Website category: sports
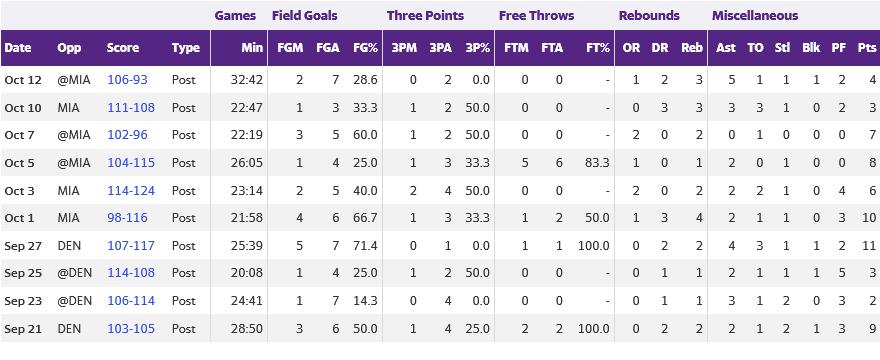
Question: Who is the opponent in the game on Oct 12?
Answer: MIA

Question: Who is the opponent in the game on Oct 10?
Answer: MIA

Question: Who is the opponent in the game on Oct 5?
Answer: MIA

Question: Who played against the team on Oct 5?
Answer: MIA

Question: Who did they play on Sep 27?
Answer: DEN

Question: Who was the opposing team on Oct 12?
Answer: MIA

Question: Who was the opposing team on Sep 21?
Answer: DEN

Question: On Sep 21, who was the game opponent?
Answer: DEN

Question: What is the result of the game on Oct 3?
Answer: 114-124

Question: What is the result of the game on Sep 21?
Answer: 103-105

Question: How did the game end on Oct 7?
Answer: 102-96

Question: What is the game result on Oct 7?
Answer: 102-96

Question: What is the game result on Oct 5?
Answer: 104-115

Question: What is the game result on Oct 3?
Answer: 114-124

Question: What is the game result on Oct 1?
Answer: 98-116

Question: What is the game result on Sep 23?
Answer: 106-114

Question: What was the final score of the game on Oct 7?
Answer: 102-96

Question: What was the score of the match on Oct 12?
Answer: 106-93

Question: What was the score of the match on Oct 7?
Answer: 102-96

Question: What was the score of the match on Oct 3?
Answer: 114-124

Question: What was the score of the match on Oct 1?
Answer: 98-116

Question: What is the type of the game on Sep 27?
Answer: Post

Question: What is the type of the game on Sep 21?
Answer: Post

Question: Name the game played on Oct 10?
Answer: Post

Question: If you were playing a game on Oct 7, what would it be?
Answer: Post

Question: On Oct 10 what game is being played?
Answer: Post

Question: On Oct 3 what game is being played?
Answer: Post

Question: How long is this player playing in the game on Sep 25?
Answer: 20:08

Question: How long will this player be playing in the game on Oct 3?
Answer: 23:14

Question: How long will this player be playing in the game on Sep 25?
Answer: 20:08

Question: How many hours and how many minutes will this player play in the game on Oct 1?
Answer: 21:58

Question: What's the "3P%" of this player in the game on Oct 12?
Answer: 0.0

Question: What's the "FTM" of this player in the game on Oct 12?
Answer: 0

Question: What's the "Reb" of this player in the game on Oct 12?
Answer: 3

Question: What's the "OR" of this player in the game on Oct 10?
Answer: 0

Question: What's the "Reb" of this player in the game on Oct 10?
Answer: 3

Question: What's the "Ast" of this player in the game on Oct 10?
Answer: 3

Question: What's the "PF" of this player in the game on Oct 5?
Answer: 0

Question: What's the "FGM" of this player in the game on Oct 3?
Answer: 2

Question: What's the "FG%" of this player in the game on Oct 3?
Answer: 40.0

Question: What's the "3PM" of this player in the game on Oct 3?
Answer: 2

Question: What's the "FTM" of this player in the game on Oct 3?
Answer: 0

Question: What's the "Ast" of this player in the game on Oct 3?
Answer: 2

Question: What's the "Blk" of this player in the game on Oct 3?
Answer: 0

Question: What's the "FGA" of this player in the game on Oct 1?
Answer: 6

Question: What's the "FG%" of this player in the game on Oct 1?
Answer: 66.7

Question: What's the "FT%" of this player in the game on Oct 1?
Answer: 50.0

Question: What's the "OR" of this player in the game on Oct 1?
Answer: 1

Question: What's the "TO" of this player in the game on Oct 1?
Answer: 1

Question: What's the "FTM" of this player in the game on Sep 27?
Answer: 1

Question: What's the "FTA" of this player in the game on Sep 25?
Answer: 0

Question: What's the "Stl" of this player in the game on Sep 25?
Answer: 1

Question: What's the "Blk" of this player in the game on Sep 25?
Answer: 1

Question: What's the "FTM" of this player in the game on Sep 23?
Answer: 0

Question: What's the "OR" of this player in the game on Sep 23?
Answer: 0

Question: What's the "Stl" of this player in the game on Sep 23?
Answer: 2

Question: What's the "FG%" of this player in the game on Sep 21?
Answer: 50.0

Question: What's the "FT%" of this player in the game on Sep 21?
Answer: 100.0

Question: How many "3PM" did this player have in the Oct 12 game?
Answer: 0

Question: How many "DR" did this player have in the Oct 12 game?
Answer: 2

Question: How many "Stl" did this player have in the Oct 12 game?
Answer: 1

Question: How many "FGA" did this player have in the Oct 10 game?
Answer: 3

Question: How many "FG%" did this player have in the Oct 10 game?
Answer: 33.3

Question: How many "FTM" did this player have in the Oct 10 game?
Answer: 0